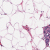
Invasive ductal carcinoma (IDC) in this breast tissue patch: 0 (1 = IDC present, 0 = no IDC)